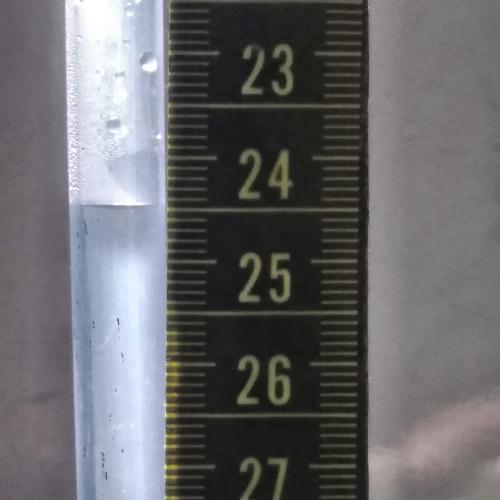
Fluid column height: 24.5 cm